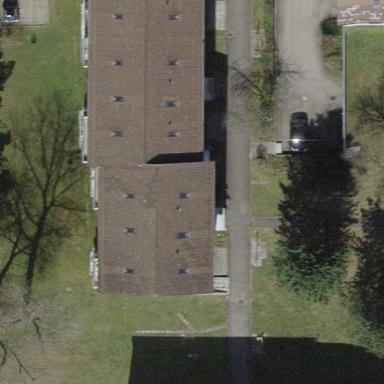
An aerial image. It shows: Gabled roof apartment building with tile roofing.